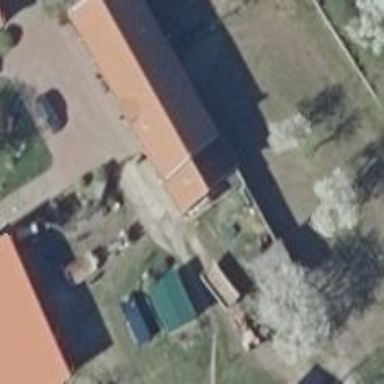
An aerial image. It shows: Shed.